九年级 · 解析几何
(8 分) 已知二次函数 $y=\frac{1}{2} x^{2}$, 解答下列问题:

(1)根据已知的图像部分画出这个函数图象的另一部分（直接在网格中作图即可).

(2)判断点 $(-2,-4)$ 是否在这个函数图象上, 说明理由.

(3)过点 $(0,4)$ 作直线 $A B$ 平行于 $x$ 轴, 交抛物线于点 $A 、 B$, 连结 $O A 、 O B$

求 $\triangle A O B$ 的面积.

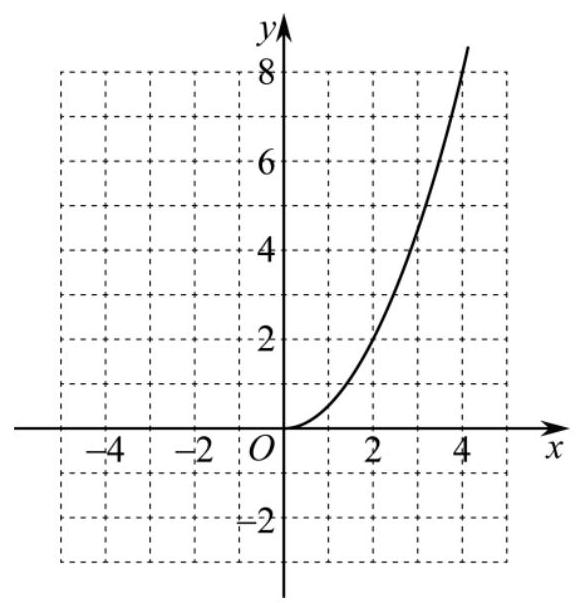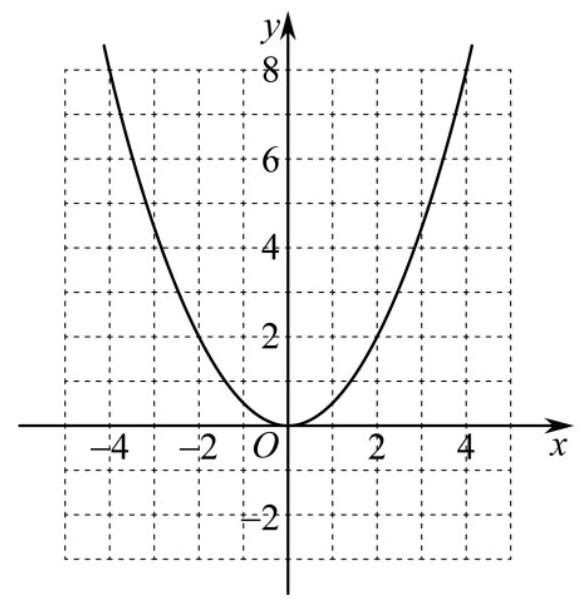
答案:  (1)见解析;

(2) 点 $(-2,-4)$ 不在这个函数图像上;

(3) $(2 \sqrt{2}, 4)$ 和 $(-2 \sqrt{2}, 4)$.

解析: (1)根据对称性可直接画出图象;

（2）代入横坐标或纵坐标都可判断;

(3) 代入 $y=4$ 即可求出坐标.

【详解】(1) 如图所示,

（2）当 $x=-2$ 时,

$y=\frac{1}{2} \times(-2)^{2}=2$,

$\therefore$ 点 $(-2,-4)$ 不在这个函数图象上;

（3）当 $y=4$ 时，

$4=\frac{1}{2} x^{2}$,

$\therefore x= \pm 2 \sqrt{2}, \mathrm{AB}=4 \sqrt{2}, S=8 \sqrt{2}$

【点睛】本题考查了二次函数的图象, 解题关键是运用好数形结合的思想.